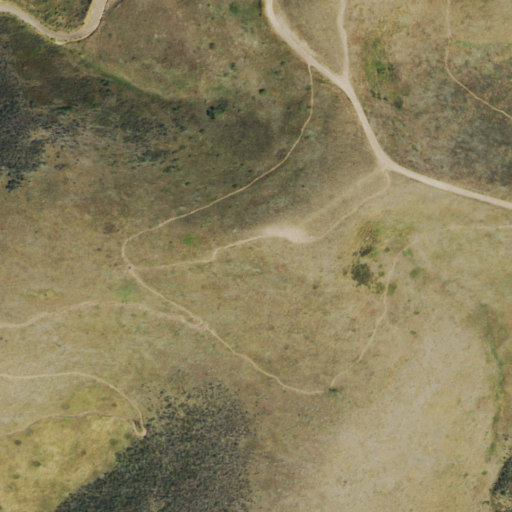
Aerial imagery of mountain in Colorado named Green Mountain containing grassland and shrub